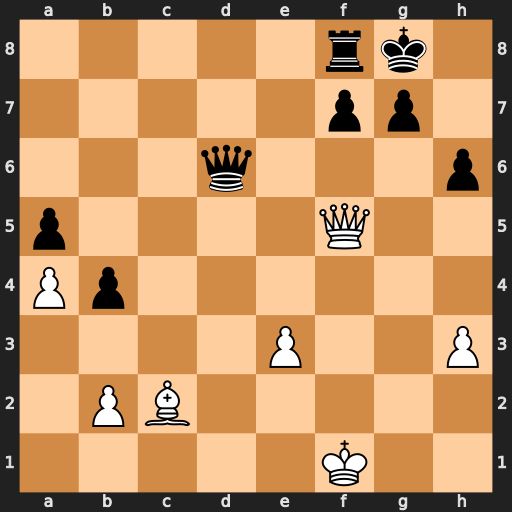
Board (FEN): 5rk1/5pp1/3q3p/p4Q2/Pp6/4P2P/1PB5/5K2
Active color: w
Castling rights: -
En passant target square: -
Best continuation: Qh7#